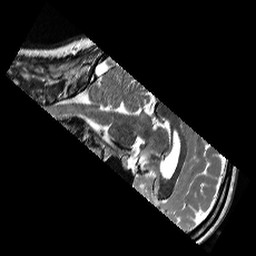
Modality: T2w
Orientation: sagittal
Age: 29
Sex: female
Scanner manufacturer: siemens
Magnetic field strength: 3 T
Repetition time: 6.1 s
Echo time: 0.104 s